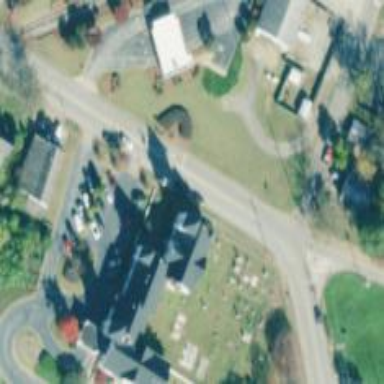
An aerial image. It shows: Graveyard area designated as cemetery.